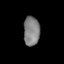
Tissue: lung
Cell type: Epithelial cells
Senescence score: 0.2245
Nuclear area (px): 461
Mean DAPI intensity: 128.193